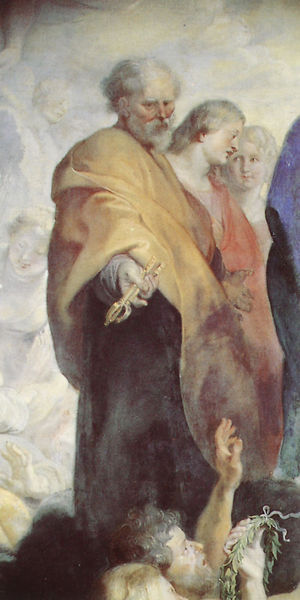
Titel: Großes Jüngstes Gericht
Künstler: Peter Paul Rubens
Institution: München, Bayrische Staatsgemäldesammlungen
Schlagwörter: blau, gemälde, hand, mann, umhang, weiß, wolken, frauen, gelb, grün, menschen, finger, frau, pastell, schwarz, rot, schleife, bart, arm, hals, hände, locken, zart, farbig, italien, detail, kranz, lorbeerkranz, heilige, fresko, schlüssel, schemen